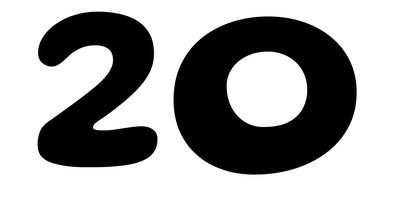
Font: Gluten_SemiBold